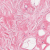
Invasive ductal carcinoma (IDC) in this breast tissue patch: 0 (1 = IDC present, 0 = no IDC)